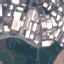
Land use / land cover class: Industrial